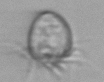
Label: Ciliophora